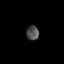
Tissue: prostate
Cell type: T cells
Senescence score: 0.7382
Nuclear area (px): 175
Mean DAPI intensity: 78.897